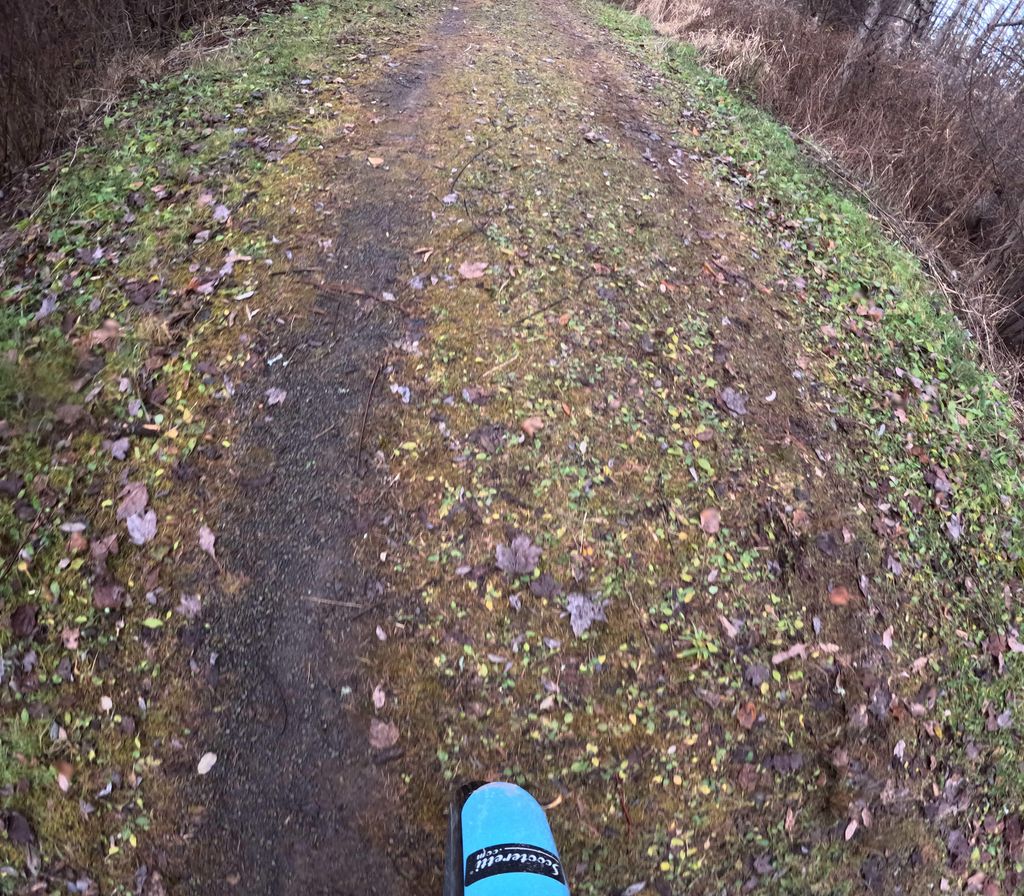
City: ottawa-gatineau